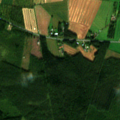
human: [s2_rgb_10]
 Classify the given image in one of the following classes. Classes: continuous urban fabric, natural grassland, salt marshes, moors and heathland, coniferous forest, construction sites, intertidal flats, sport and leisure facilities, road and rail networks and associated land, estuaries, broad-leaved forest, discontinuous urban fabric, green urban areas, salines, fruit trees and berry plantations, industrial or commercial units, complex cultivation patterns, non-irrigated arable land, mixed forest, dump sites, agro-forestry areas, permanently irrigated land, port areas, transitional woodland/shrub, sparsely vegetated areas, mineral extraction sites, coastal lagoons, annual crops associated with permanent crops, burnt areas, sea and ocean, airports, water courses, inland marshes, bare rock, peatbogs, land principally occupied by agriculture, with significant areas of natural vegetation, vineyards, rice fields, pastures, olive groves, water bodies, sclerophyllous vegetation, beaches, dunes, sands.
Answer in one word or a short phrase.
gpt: non-irrigated arable land, coniferous forest, mixed forest